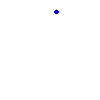
Particle: pion